Interaction volume radius: 5 \u00c5
Interaction volume height: 15 \u00c5
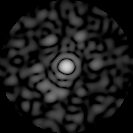
Disorder parameter: 0.8506